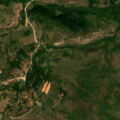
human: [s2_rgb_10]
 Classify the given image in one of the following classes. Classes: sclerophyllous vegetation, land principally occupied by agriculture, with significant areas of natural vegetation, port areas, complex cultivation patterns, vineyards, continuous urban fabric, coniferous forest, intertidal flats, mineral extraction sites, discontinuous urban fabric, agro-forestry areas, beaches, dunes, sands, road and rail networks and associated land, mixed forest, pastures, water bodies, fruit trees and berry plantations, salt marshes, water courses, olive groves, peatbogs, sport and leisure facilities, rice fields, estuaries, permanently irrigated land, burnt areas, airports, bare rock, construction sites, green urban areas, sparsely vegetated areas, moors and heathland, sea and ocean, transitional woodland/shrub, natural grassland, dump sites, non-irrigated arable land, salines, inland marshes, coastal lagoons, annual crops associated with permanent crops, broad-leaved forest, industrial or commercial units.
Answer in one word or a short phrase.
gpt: pastures, complex cultivation patterns, land principally occupied by agriculture, with significant areas of natural vegetation, natural grassland, transitional woodland/shrub